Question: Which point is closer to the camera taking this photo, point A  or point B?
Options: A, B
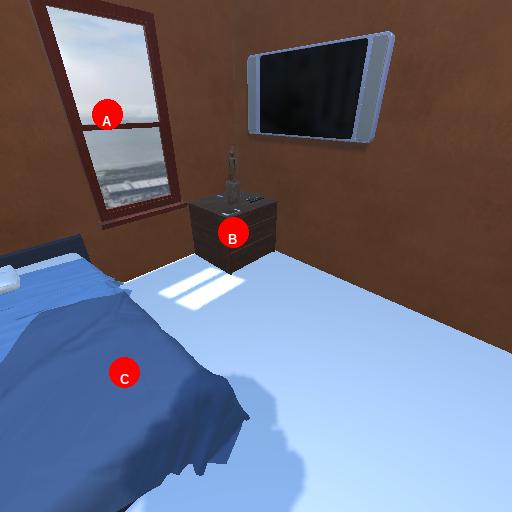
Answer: A